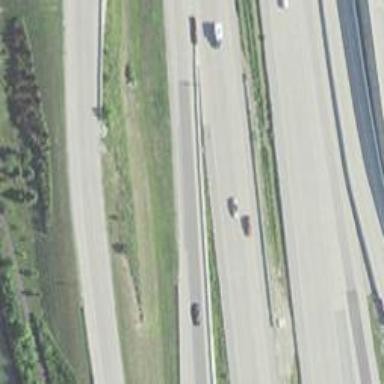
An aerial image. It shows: Motorway link.